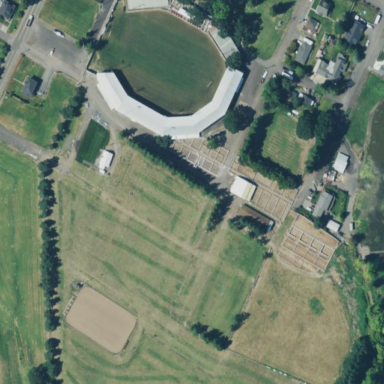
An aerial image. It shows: Recreation ground.